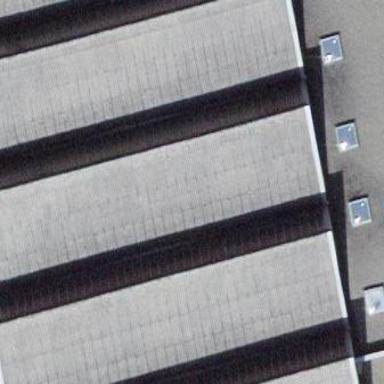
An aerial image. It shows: Manufacturing building.